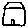
Label: house